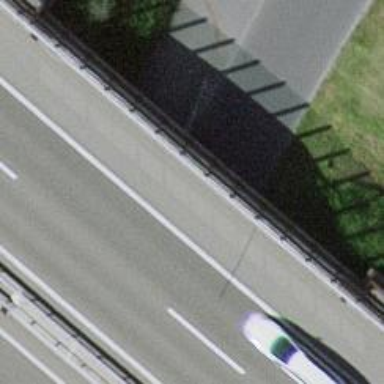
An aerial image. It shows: Tertiary road passing through tunnel with asphalt surface.